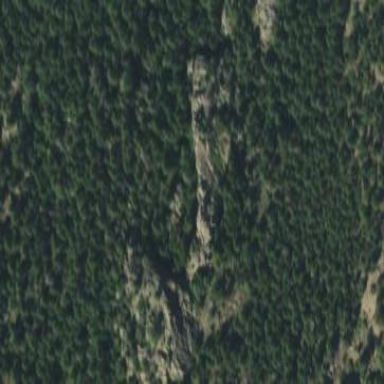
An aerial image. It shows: Landscape dominated by bare rock.